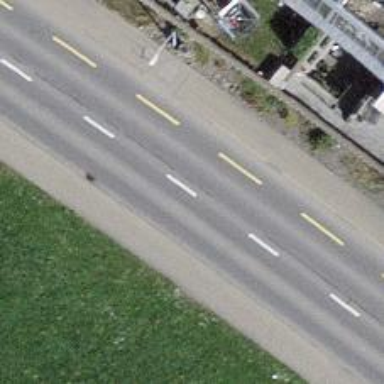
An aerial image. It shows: Secondary road with cycle track on the left.